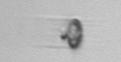
Label: Skeletonema